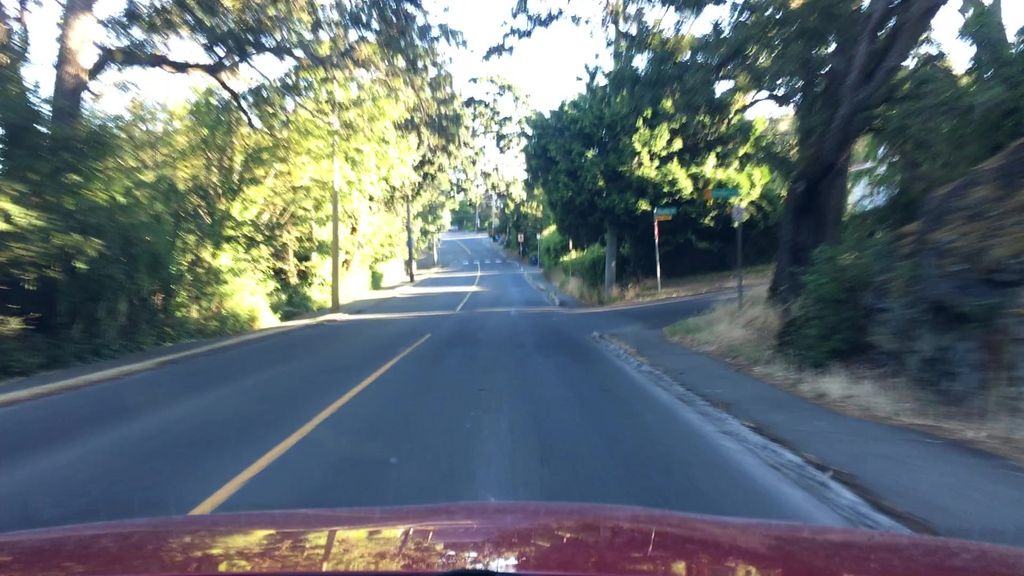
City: victoria